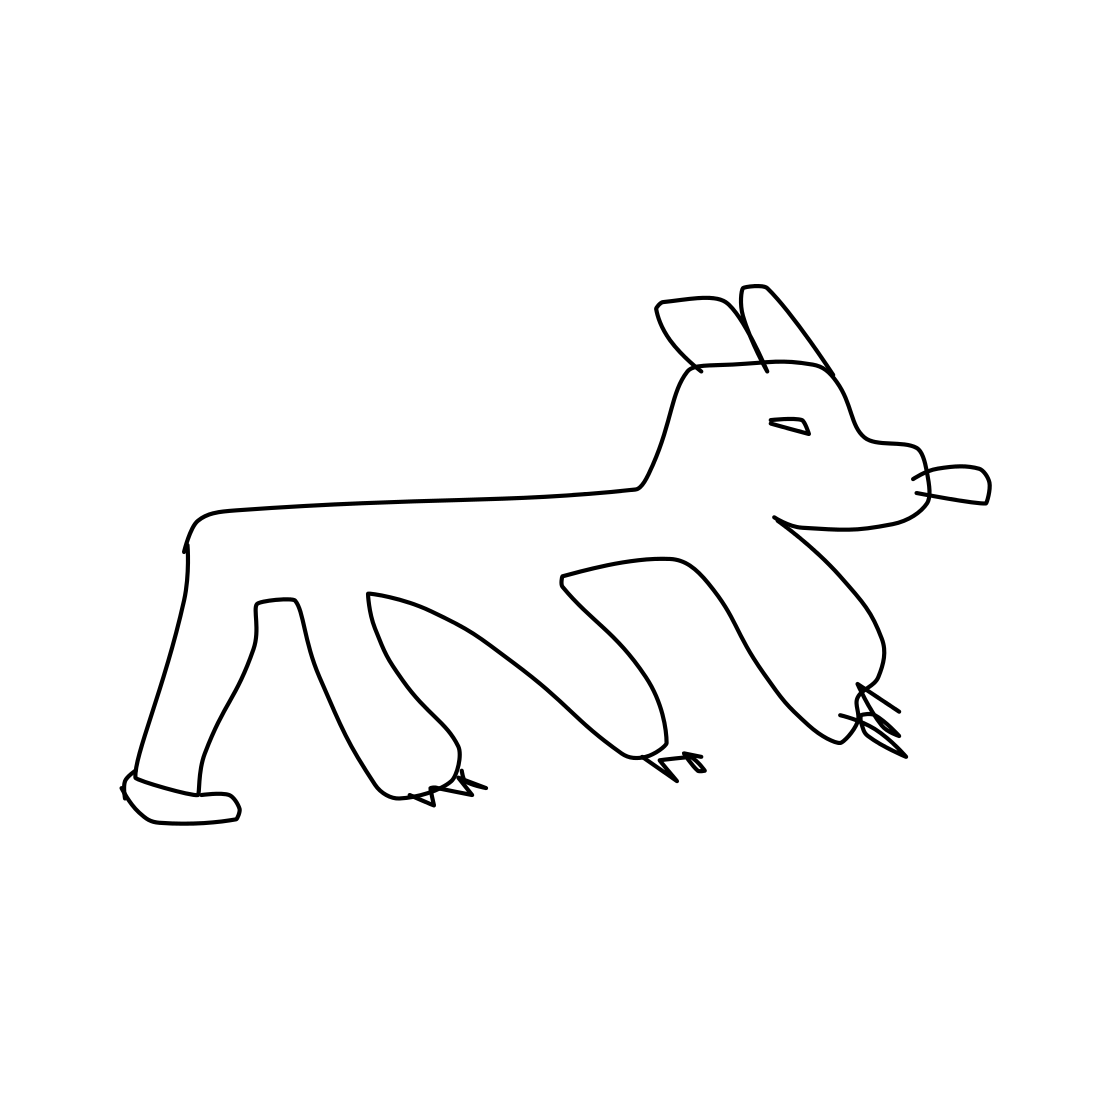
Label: dog